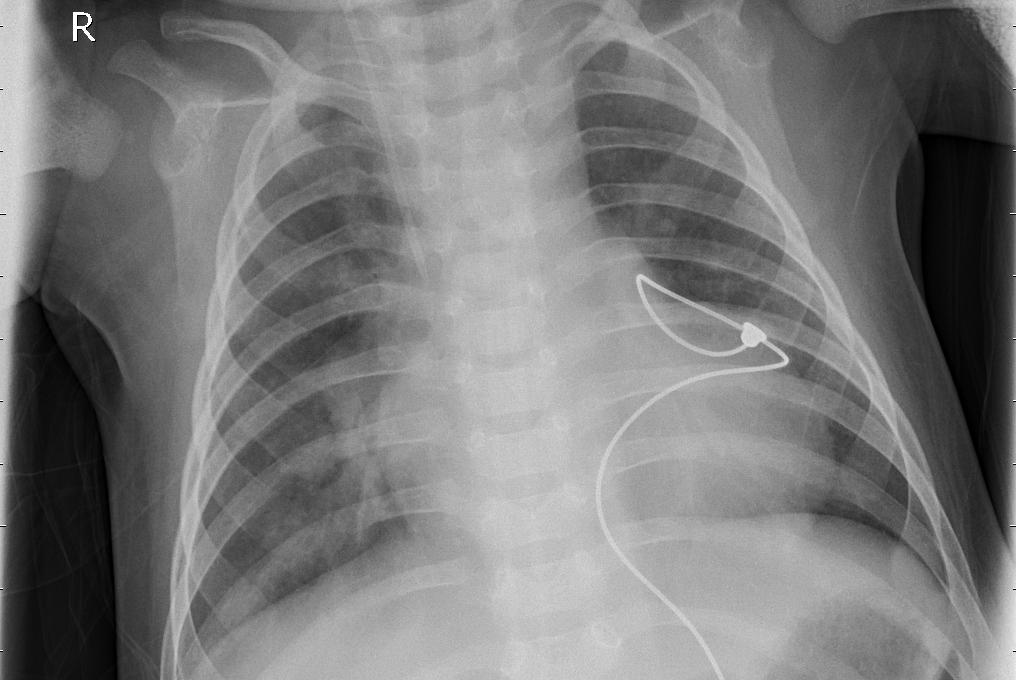
Diagnosis: PNEUMONIA